Question: How can I enable user to select a control from any window? Something like inspect.exe or WinySpy++ can do (see screenshot).

EDIT:
By "select a control" I mean how can I get handle of the control under the mouse pointer so that I can then do something with it (e.g. draw box around it, get it's position and name). I know I need to use WinAPI, just don't know where to start (how to get handle of the control under the mouse pointer).
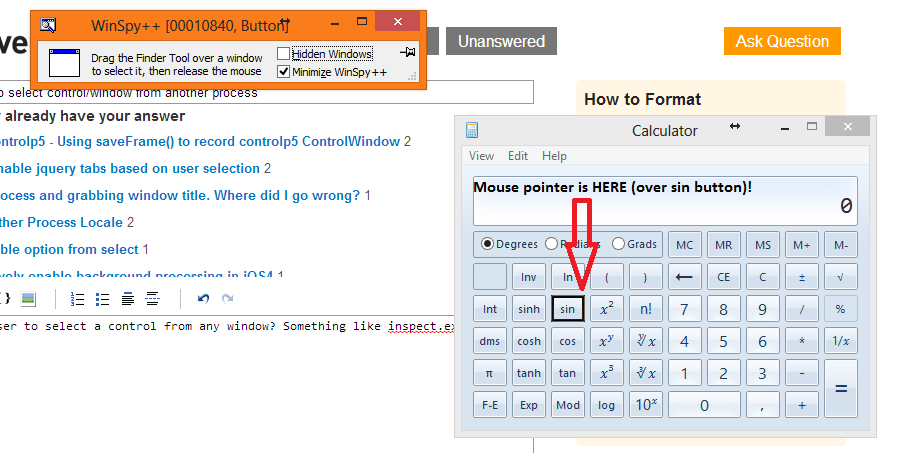
Answer: Here's something to start from: (this is very and needs more work!)
1. To a blank Form, add a PictureBox and four Labels.
2. Change the BorderStyle of the PictureBox to FixedSingle.
3. Add using System.Runtime.InteropServices; up at the top of the code with the other using statements.
4. Wire up the MouseDown(), MouseMove, and MouseUp() events of the PictureBox to the respective methods below.
5. Run it and drag the PictureBox around the screen...

The code:
'''
public partial class Form1 : Form
{
[StructLayout(LayoutKind.Sequential)]
public struct RECT
{
public int Left;
public int Top;
public int Right;
public int Bottom;
}
public const int WM_GETTEXT = 0xD;
public const int WM_GETTEXTLENGTH = 0x000E;
[DllImport("user32.dll")]
public static extern IntPtr WindowFromPoint(Point point);
[DllImport("user32.dll", CharSet = CharSet.Auto)]
public static extern int GetClassName(IntPtr handle, StringBuilder ClassName, int MaxCount);
[DllImport("user32.dll")]
public static extern int SendMessage(IntPtr handle, int msg, int Param1, int Param2);
[DllImport("user32.dll")]
public static extern int SendMessage(IntPtr handle, int msg, int Param, System.Text.StringBuilder text);
[DllImport("user32.dll")]
[return: MarshalAs(UnmanagedType.Bool)]
public static extern bool GetWindowRect(IntPtr handle, out RECT Rect);
public class WindowInfo
{
public IntPtr Handle;
public string ClassName;
public string Text;
public Rectangle Rect;
public WindowInfo(IntPtr Handle)
{
this.Handle = Handle;
this.ClassName = GetWindowClassName(Handle);
this.Text = GetWindowText(Handle);
this.Rect = GetWindowRectangle(Handle);
}
}
WindowInfo LastWindow = null;
WindowInfo CurWindow;
public Form1()
{
InitializeComponent();
}
private void pictureBox1_MouseDown(object sender, MouseEventArgs e)
{
if (e.Button == System.Windows.Forms.MouseButtons.Left)
{
pictureBox1.Cursor = Cursors.Cross;
}
}
private void pictureBox1_MouseMove(object sender, MouseEventArgs e)
{
if (e.Button == System.Windows.Forms.MouseButtons.Left)
{
Point pt = Cursor.Position;
this.Text = "Mouse Position: " + pt.ToString();
this.CurWindow = new WindowInfo(WindowFromPoint(pt));
label1.Text = "Handle: " + this.CurWindow.Handle.ToString("X");
label2.Text = "Class: " + this.CurWindow.ClassName;
label3.Text = "Text: " + this.CurWindow.Text;
label4.Text = "Rectangle: " + this.CurWindow.Rect.ToString();
if (this.LastWindow == null)
{
ControlPaint.DrawReversibleFrame(this.CurWindow.Rect, Color.Black, FrameStyle.Thick);
}
else if (!this.CurWindow.Handle.Equals(this.LastWindow.Handle))
{
ControlPaint.DrawReversibleFrame(this.LastWindow.Rect, Color.Black, FrameStyle.Thick);
ControlPaint.DrawReversibleFrame(this.CurWindow.Rect, Color.Black, FrameStyle.Thick);
}
this.LastWindow = this.CurWindow;
}
}
private void pictureBox1_MouseUp(object sender, MouseEventArgs e)
{
if (e.Button == System.Windows.Forms.MouseButtons.Left)
{
pictureBox1.Cursor = Cursors.Default;
if (this.LastWindow != null)
{
ControlPaint.DrawReversibleFrame(this.LastWindow.Rect, Color.Black, FrameStyle.Thick);
// ... do something with "this.LastWindow" ...
}
}
}
public static string GetWindowClassName(IntPtr handle)
{
StringBuilder buffer = new StringBuilder(128);
GetClassName(handle, buffer, buffer.Capacity);
return buffer.ToString();
}
public static string GetWindowText(IntPtr handle)
{
StringBuilder buffer = new StringBuilder(SendMessage(handle, WM_GETTEXTLENGTH,0,0) + 1);
SendMessage(handle, WM_GETTEXT, buffer.Capacity, buffer);
return buffer.ToString();
}
public static Rectangle GetWindowRectangle(IntPtr handle)
{
RECT rect = new RECT();
GetWindowRect(handle, out rect);
return new Rectangle(rect.Left, rect.Top, (rect.Right - rect.Left) + 1, (rect.Bottom - rect.Top) + 1);
}
}
'''